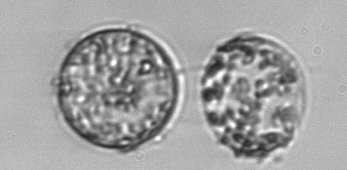
Label: Thalassiosira